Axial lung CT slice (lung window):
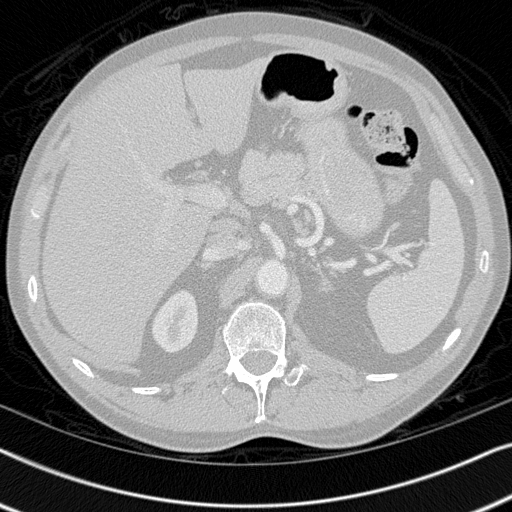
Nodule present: no